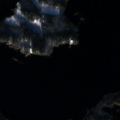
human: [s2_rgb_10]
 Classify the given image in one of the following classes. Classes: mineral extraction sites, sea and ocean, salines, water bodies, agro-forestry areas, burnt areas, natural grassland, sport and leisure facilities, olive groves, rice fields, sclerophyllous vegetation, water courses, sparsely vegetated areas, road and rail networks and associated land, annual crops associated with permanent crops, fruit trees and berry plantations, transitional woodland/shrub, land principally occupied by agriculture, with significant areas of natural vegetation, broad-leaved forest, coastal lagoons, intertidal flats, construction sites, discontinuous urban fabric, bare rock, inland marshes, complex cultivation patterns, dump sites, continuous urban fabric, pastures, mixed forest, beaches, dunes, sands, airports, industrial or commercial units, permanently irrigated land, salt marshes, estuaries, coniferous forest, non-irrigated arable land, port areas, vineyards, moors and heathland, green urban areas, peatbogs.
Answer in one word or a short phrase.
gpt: coniferous forest, water bodies